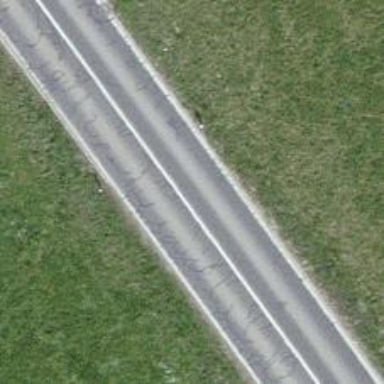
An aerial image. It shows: Secondary road with asphalt surface.